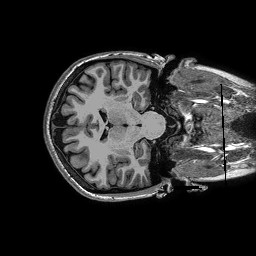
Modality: T1w
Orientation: axial
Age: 22
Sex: female